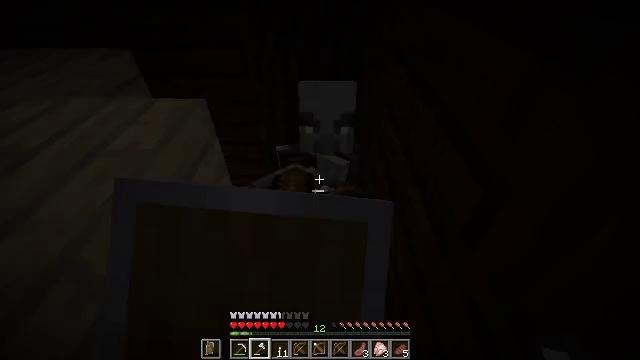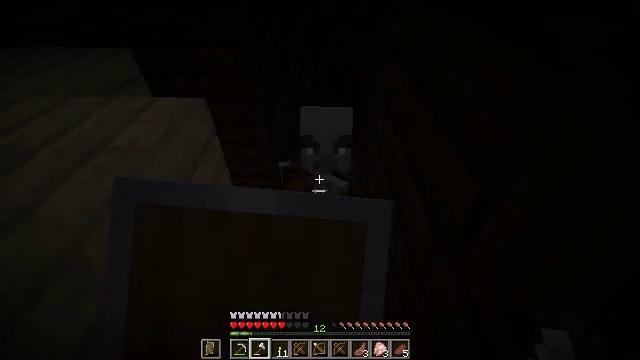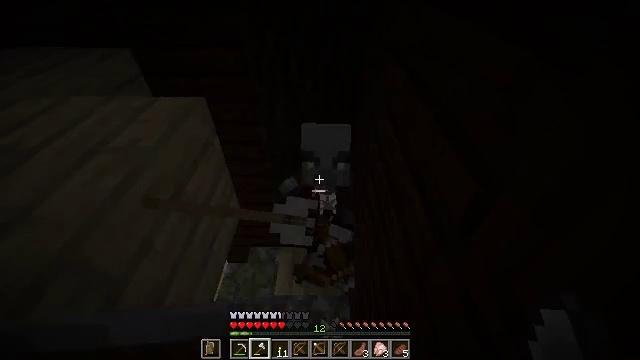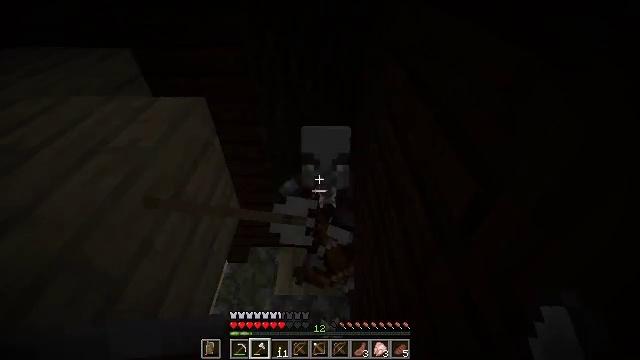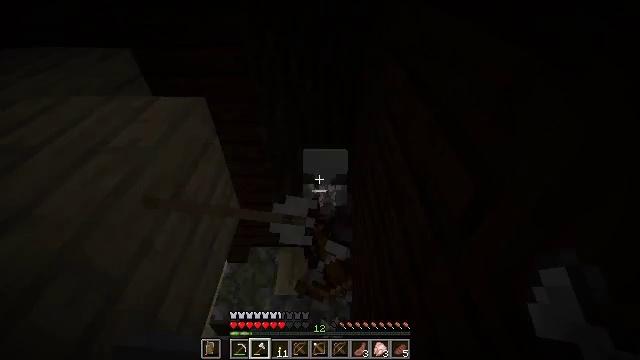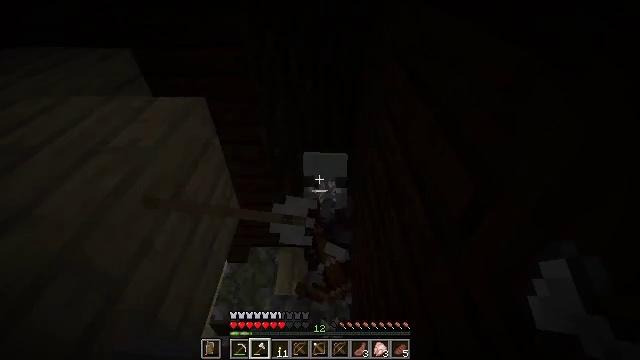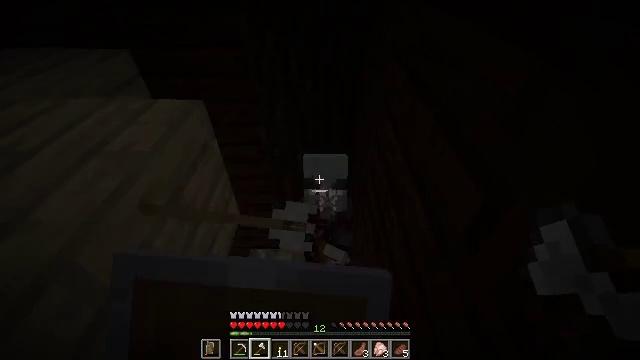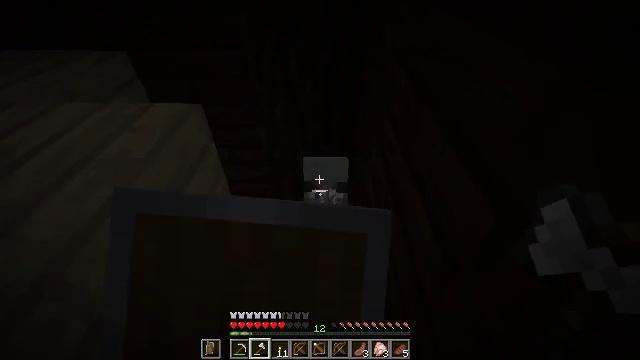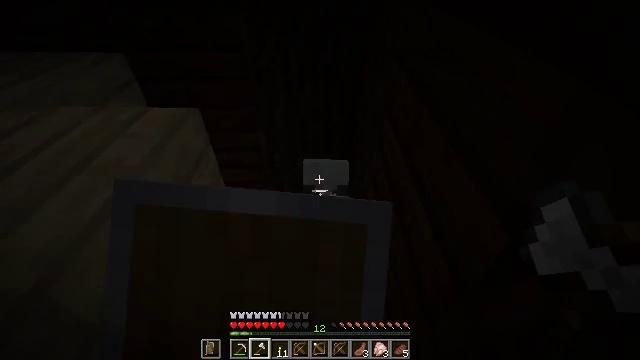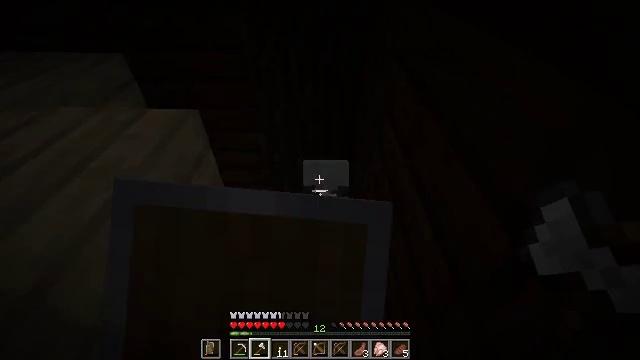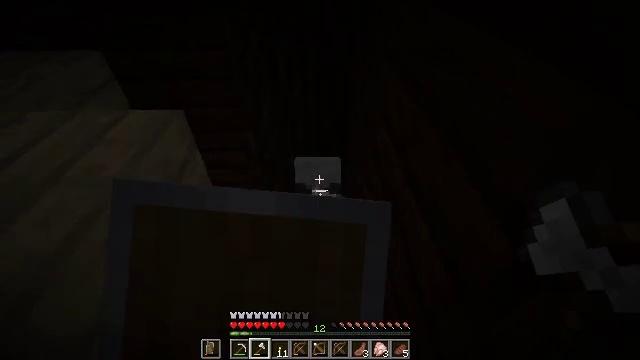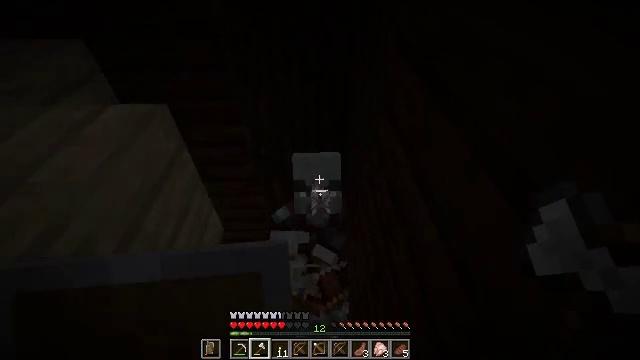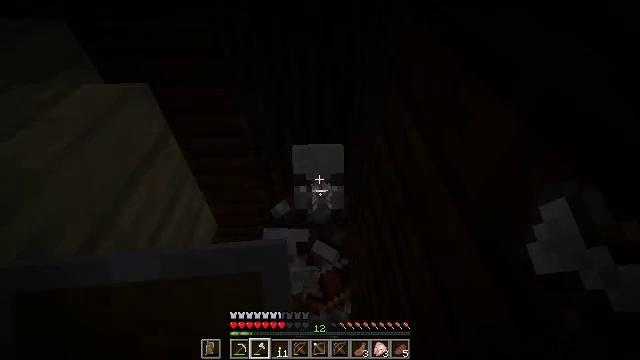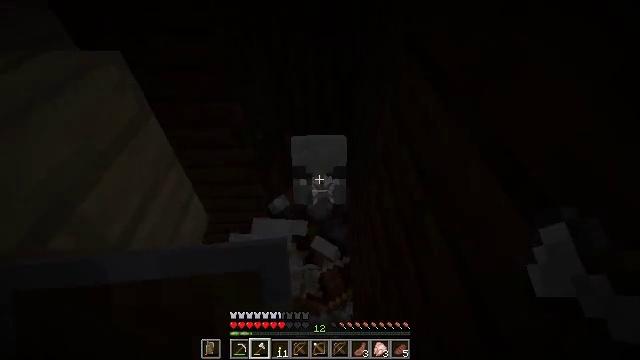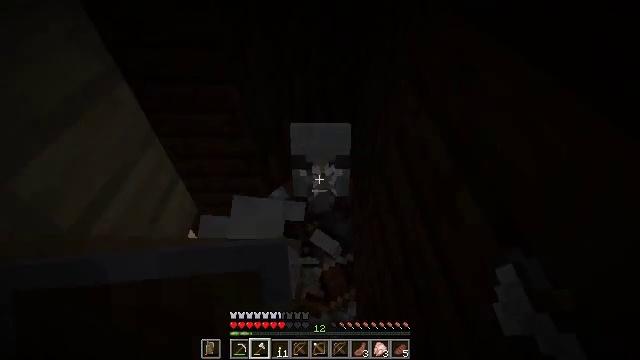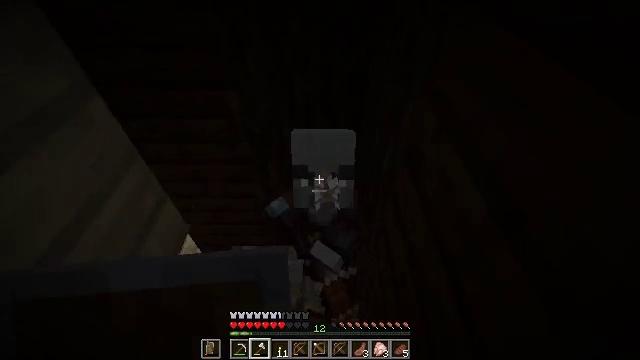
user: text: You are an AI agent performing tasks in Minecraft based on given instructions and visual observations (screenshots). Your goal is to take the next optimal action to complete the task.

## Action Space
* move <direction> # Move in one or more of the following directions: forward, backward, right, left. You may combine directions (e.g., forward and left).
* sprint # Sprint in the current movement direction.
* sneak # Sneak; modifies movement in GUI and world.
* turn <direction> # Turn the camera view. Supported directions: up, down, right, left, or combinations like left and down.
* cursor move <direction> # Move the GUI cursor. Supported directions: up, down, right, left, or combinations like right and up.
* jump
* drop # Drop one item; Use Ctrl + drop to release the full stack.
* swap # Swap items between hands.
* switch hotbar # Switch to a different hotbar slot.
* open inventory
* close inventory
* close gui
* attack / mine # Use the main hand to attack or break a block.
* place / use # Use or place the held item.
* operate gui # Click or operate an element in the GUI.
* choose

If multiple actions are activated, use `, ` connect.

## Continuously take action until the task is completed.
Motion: motion action
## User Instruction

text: Combat the pillager.
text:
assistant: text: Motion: use / place
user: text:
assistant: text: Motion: use / place
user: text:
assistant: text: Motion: use / place
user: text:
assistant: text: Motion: use / place
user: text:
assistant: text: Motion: move forward, use / place
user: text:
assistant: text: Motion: move forward, use / place
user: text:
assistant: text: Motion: move forward, use / place
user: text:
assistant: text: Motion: move forward, use / place
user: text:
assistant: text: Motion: move forward, use / place
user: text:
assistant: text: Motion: move forward, turn right and down, use / place
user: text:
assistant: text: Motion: move forward, turn down
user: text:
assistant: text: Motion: move forward, turn down
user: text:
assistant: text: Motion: move forward, attack / mine
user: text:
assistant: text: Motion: attack / mine
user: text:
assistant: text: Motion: attack / mine
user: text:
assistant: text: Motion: no_op
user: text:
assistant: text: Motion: no_op
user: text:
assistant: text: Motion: no_op